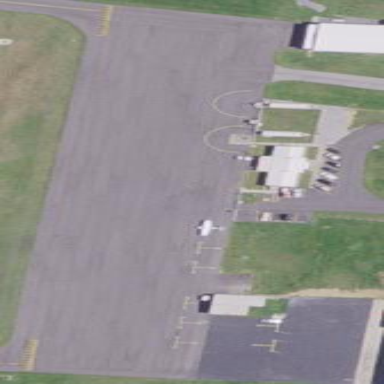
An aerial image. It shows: Apron at the airport.